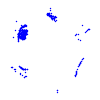
Particle: kaon